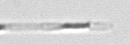
Label: Leptocylindrus